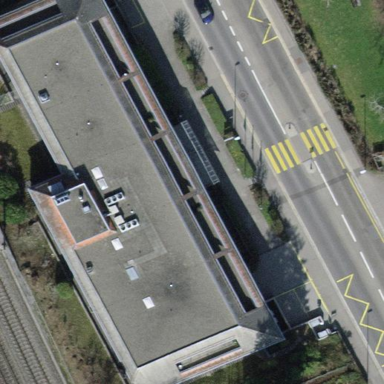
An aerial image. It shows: School building.